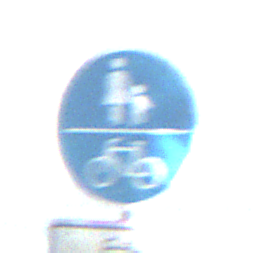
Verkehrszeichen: GemeinsamerGehUndRadweg
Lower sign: EinspurigeFahrzeugeFrei6
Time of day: MorningAfternoon
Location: Outdoor (Urban)
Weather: Clear
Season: NotSpecified
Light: Natural